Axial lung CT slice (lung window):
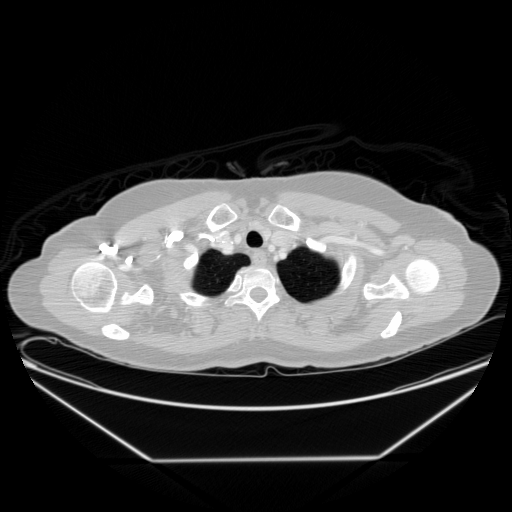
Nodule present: no